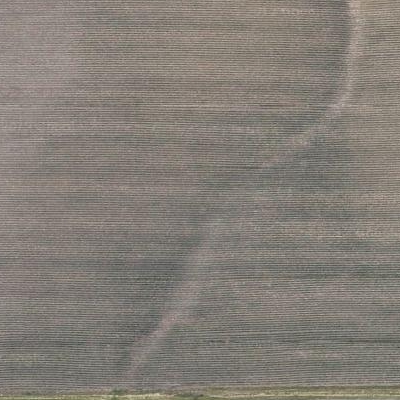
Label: Field